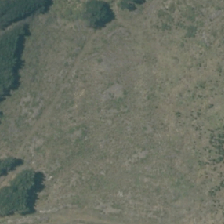
Land cover: harvested_forest